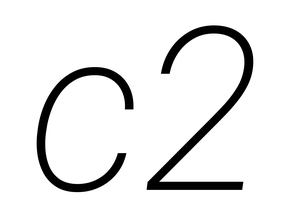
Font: Roboto-Italic_ExtraLight_Italic